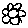
Label: flower